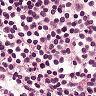
Metastatic tissue present: no